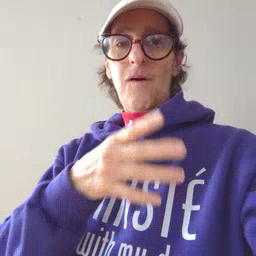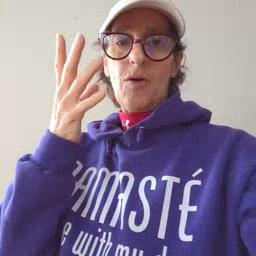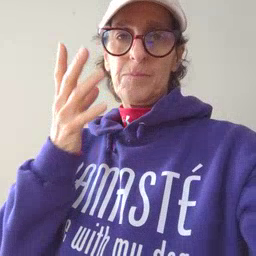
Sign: farm